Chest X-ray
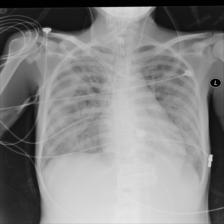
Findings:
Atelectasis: negative
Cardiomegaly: negative
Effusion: negative
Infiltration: positive
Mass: negative
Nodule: negative
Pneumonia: negative
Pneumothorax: negative
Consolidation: negative
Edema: negative
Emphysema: negative
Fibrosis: negative
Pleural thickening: negative
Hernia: negative